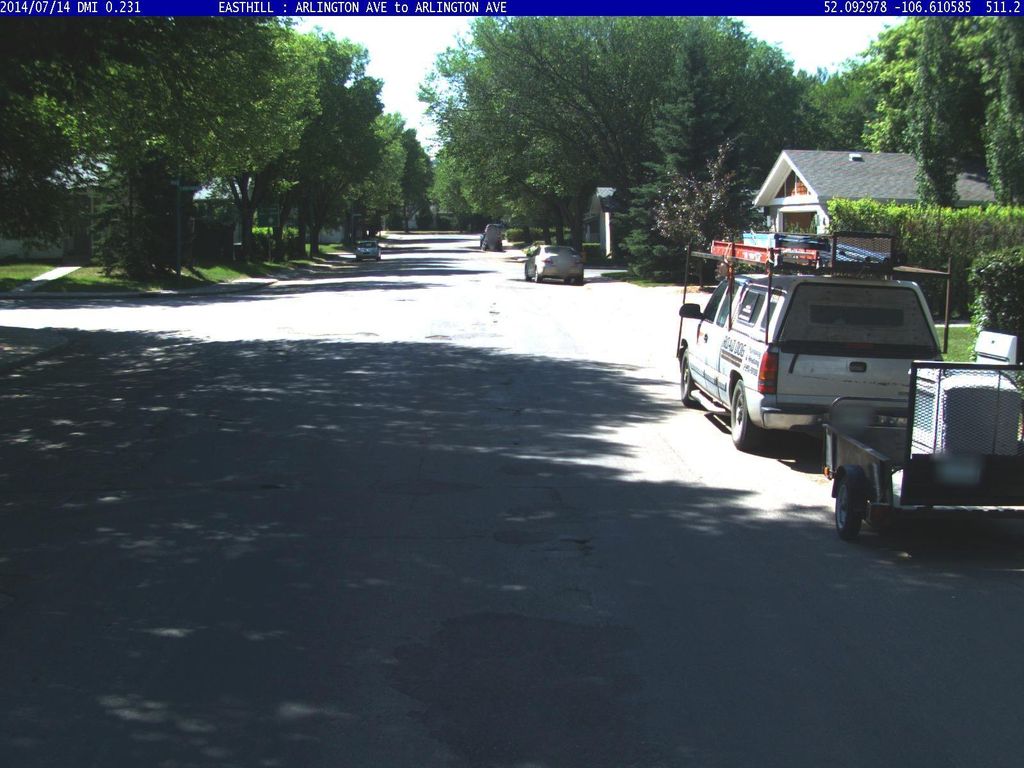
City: saskatoon